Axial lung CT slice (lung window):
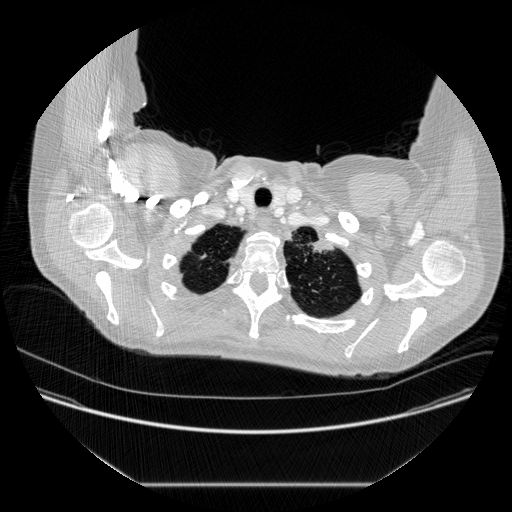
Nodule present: no